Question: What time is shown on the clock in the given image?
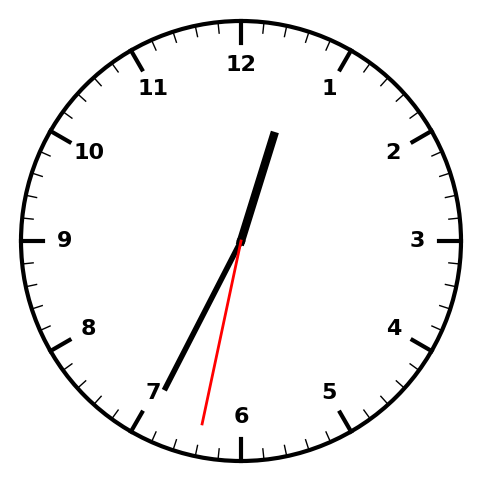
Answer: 12:34:32